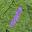
Label: 1